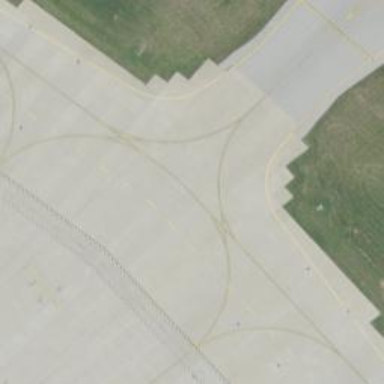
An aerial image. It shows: Image of taxiway at airport.